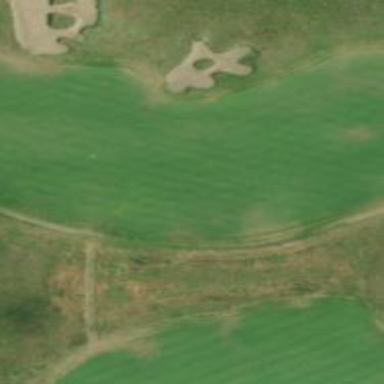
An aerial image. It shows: Golf hole.